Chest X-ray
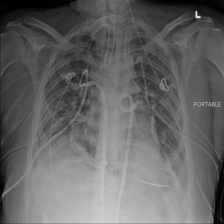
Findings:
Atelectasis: negative
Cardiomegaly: negative
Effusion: negative
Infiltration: positive
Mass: negative
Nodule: negative
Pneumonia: negative
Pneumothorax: positive
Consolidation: negative
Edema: negative
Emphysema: negative
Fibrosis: negative
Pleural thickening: negative
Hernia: negative